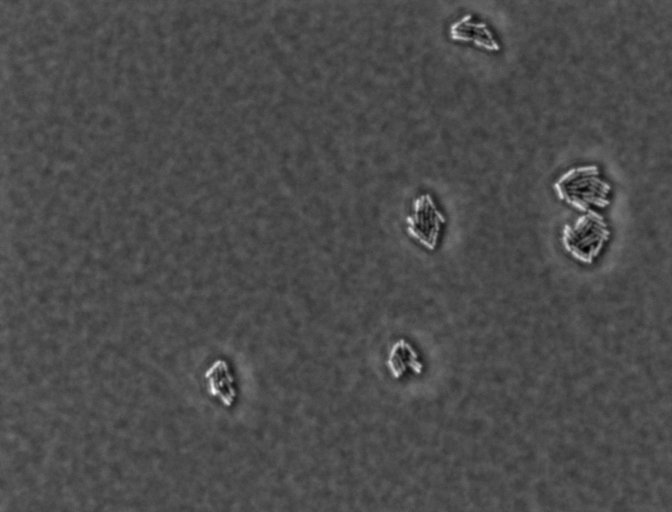
Salmonella enterica Enteritidis